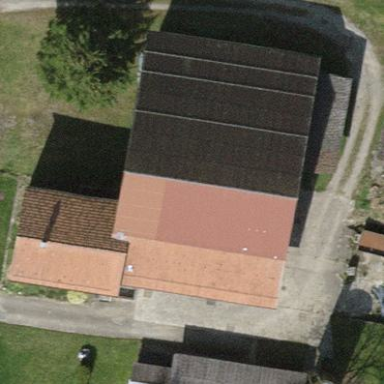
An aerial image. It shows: Farmyard area.